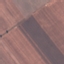
Land use / land cover: AnnualCrop